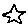
Label: star